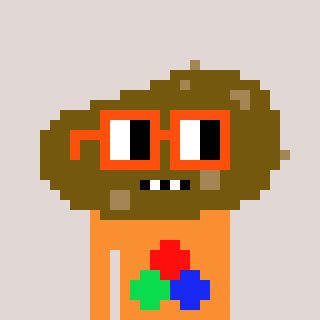
a pixel art character with square orange glasses, a potato-shaped head and a orange-colored body on a warm background